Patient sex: M
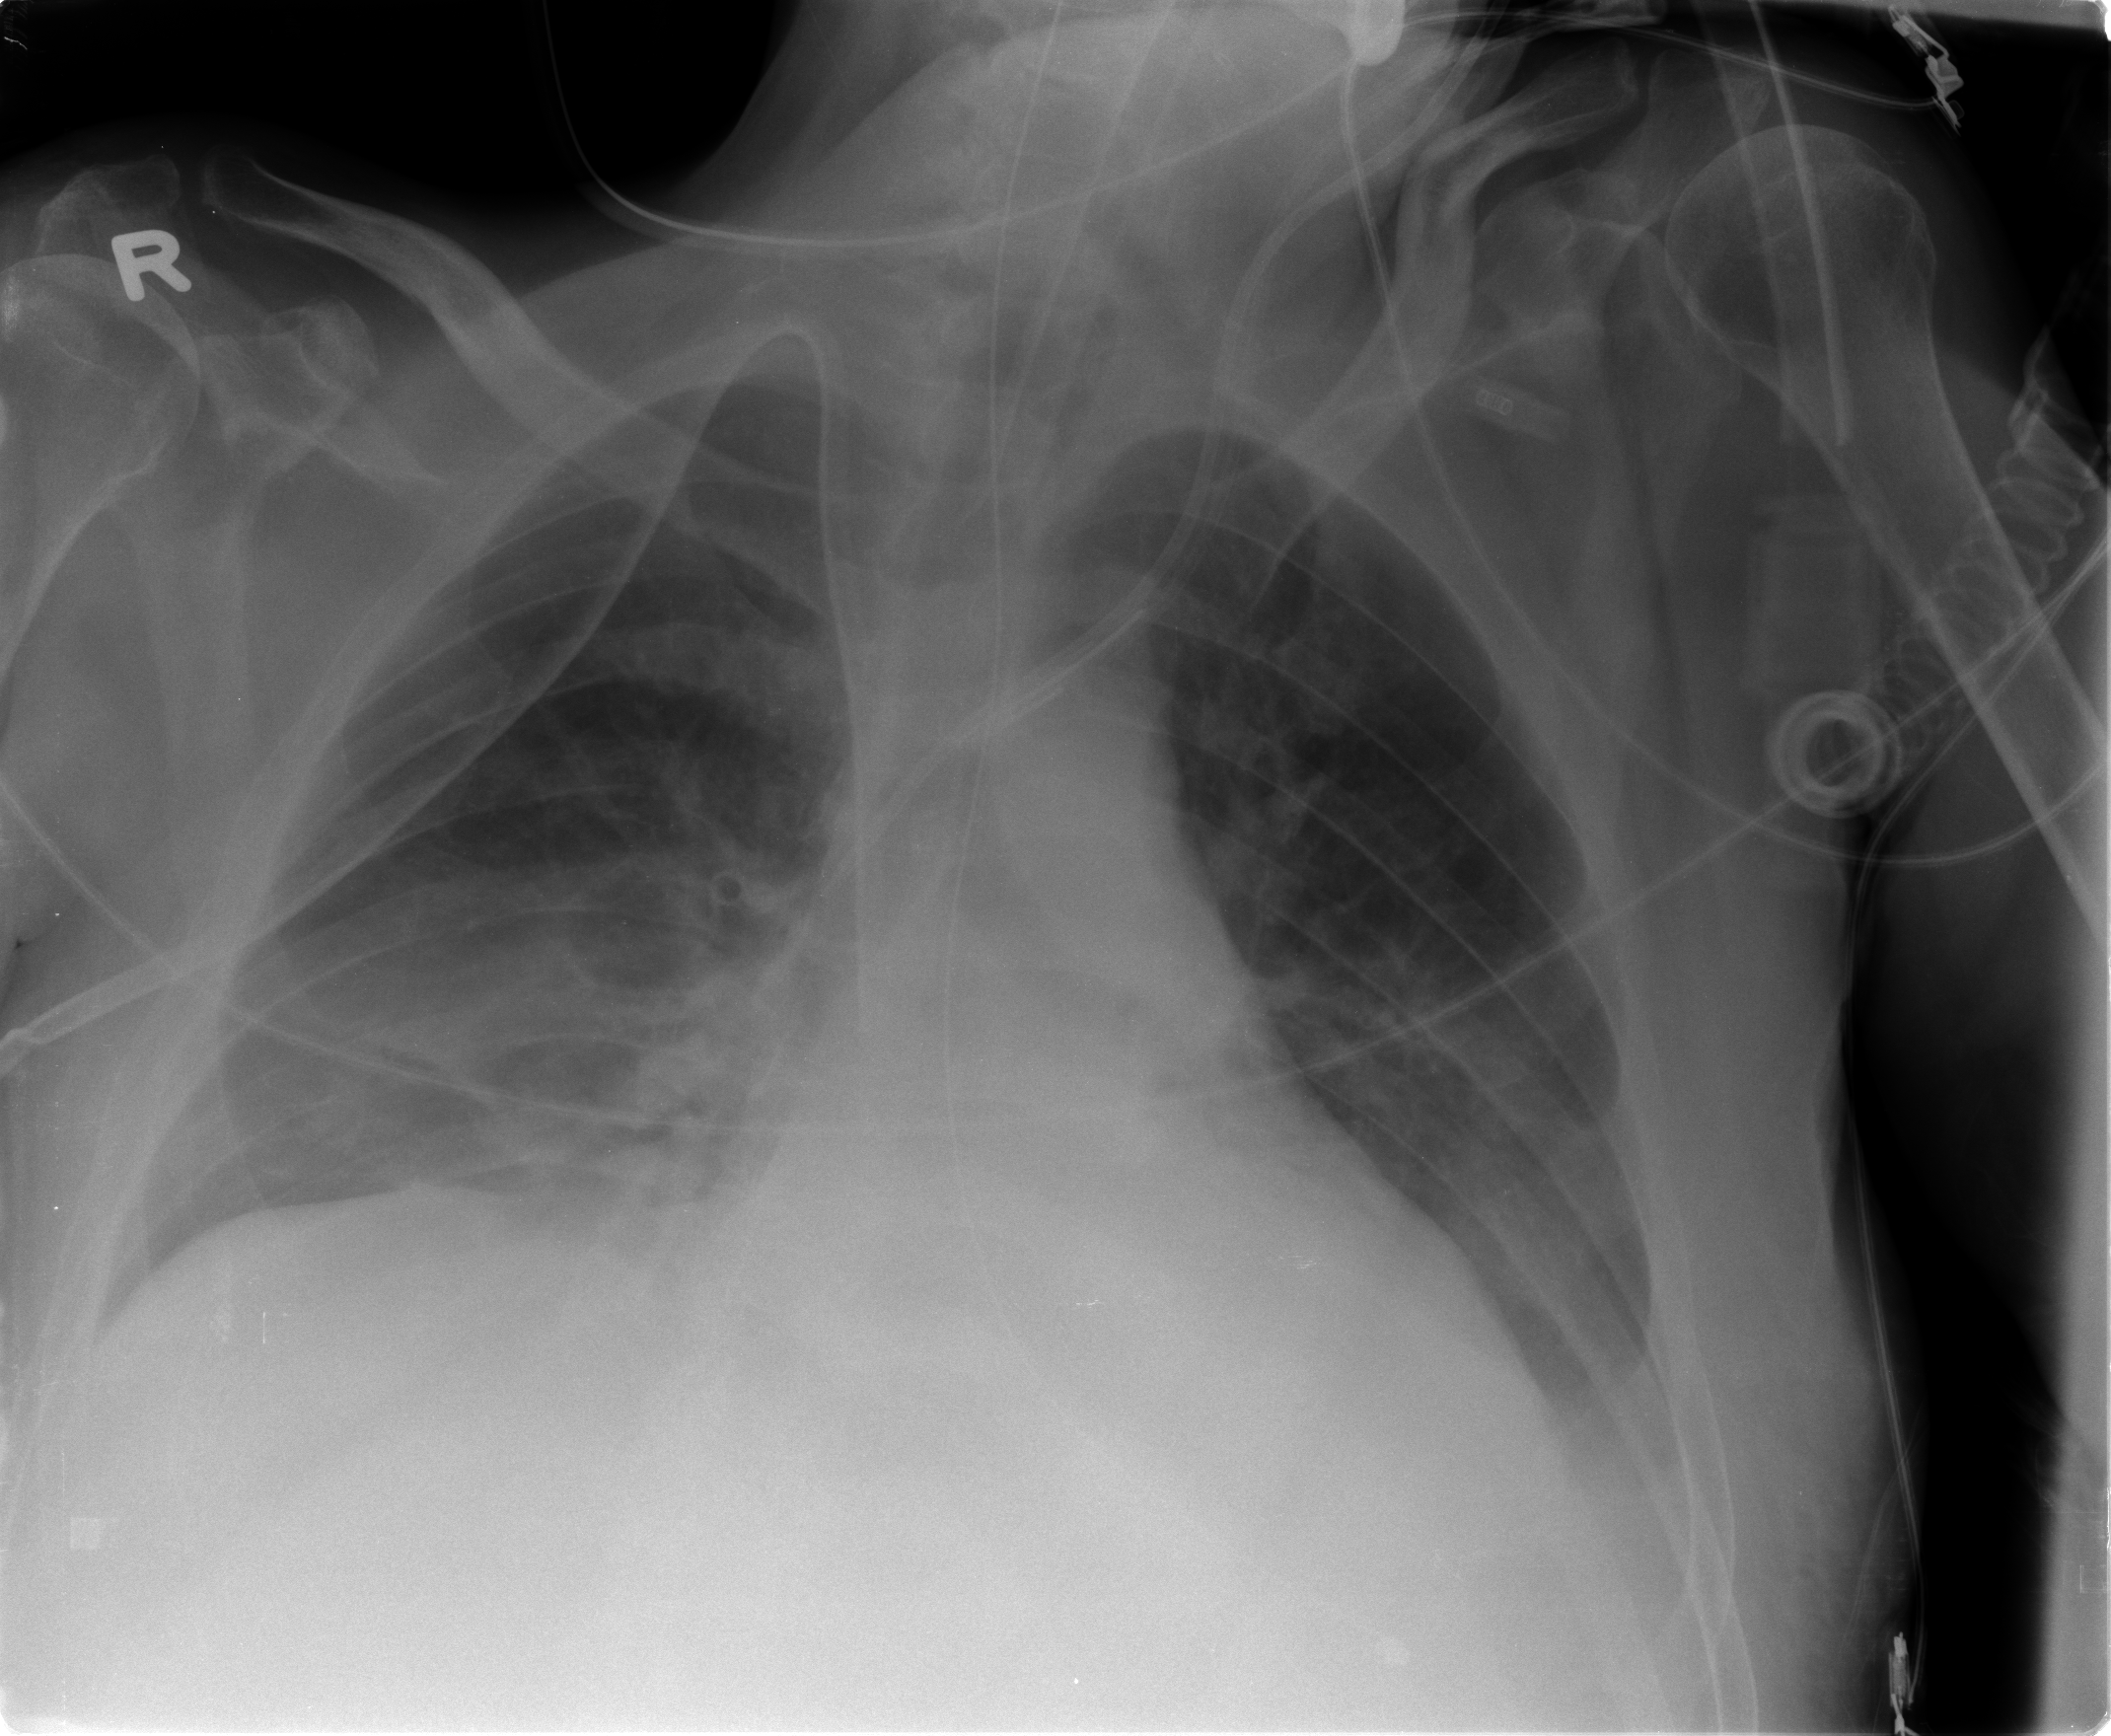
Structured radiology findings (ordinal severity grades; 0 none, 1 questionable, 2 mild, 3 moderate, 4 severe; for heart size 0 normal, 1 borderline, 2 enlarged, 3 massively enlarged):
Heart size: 0
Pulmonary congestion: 1
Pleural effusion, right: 2
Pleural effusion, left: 2
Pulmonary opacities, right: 1
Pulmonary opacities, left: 0
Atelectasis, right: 2
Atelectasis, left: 2